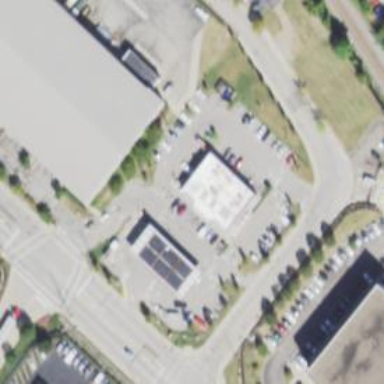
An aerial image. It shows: Convenience shop.